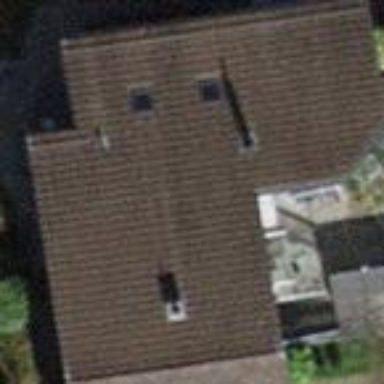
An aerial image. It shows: Building with tile roof.